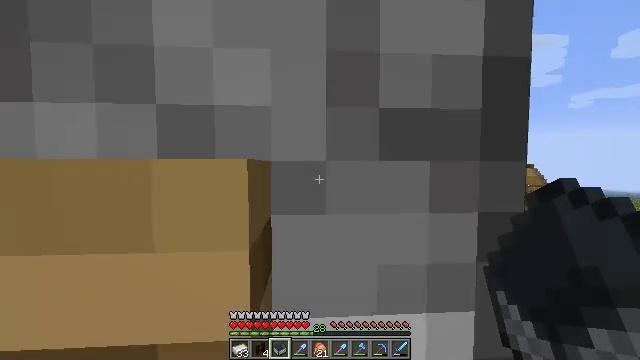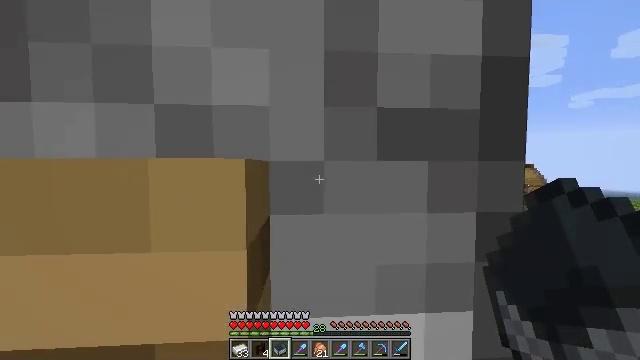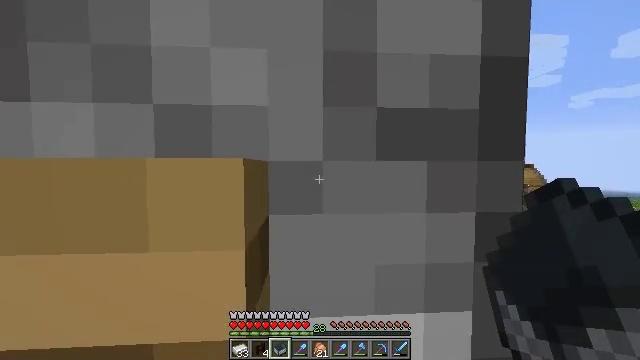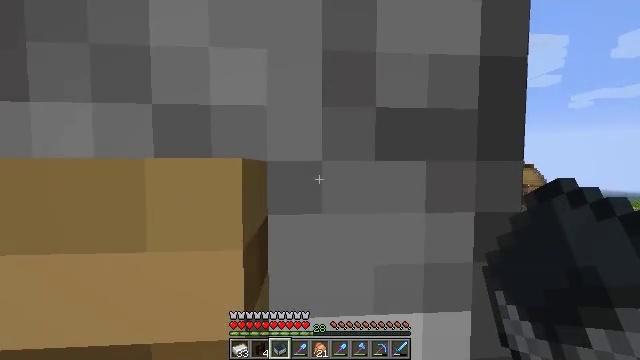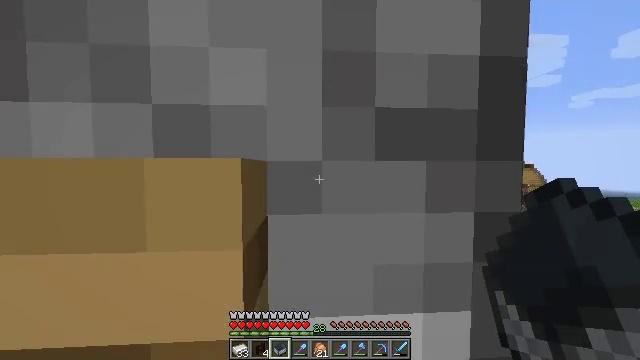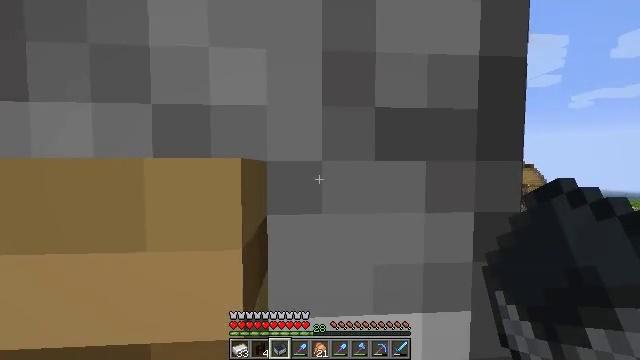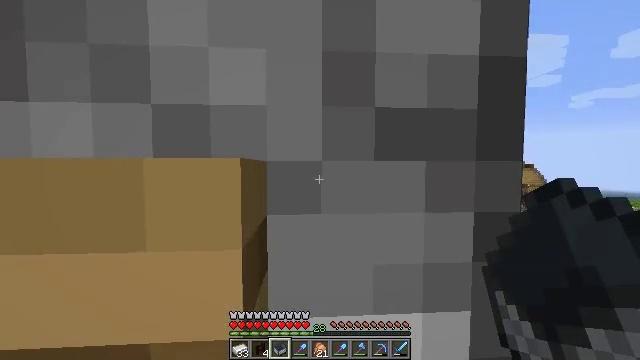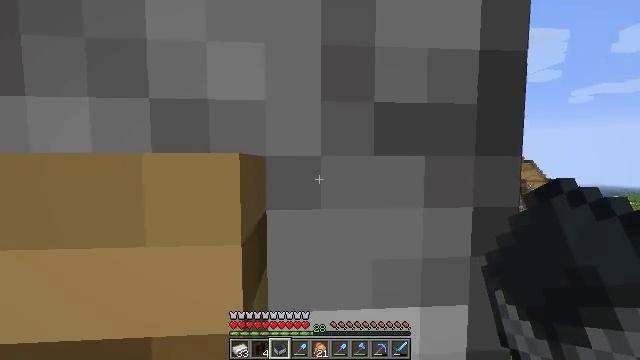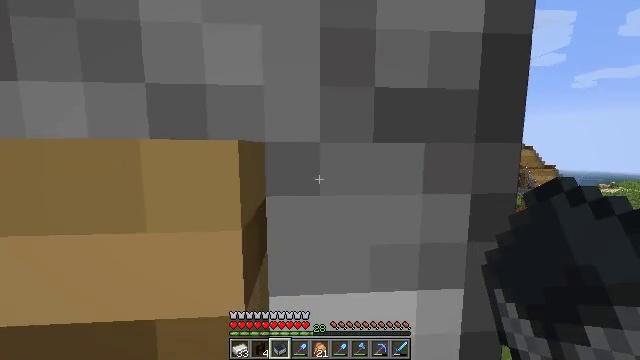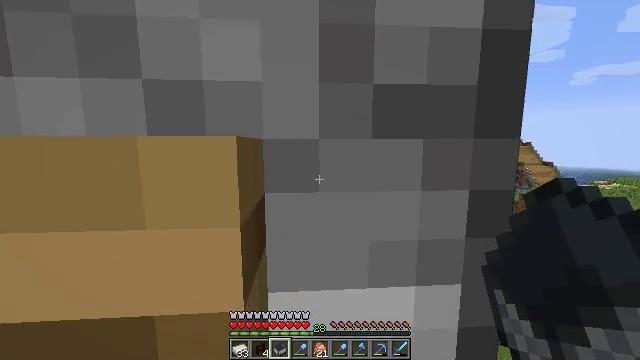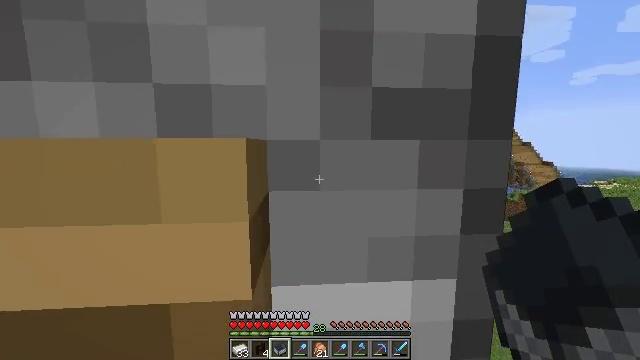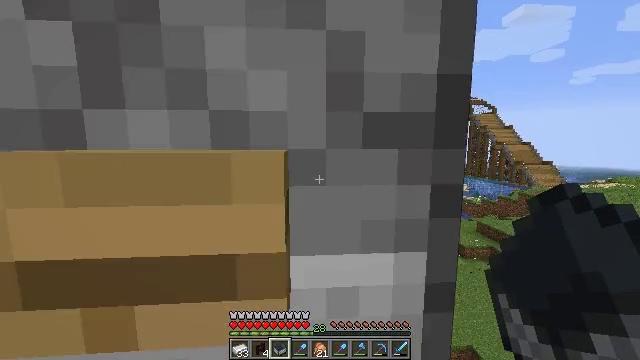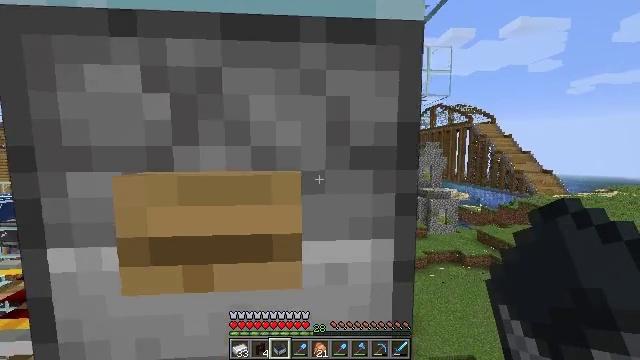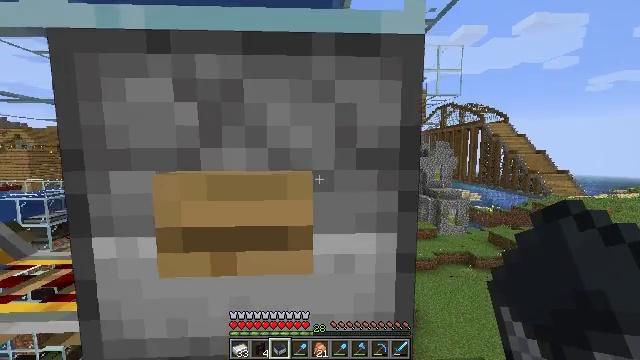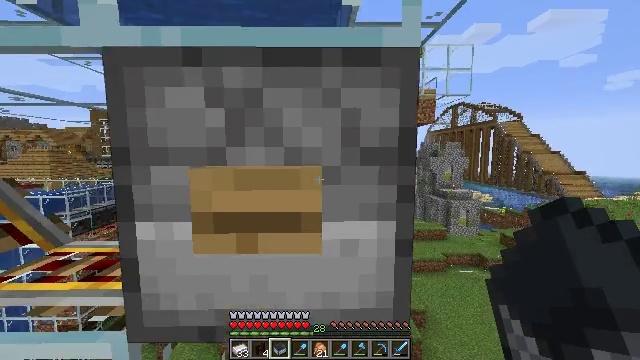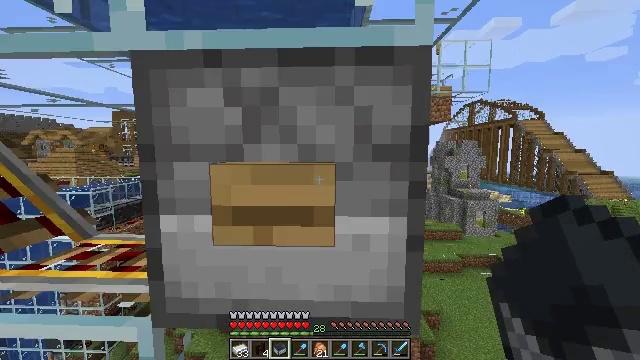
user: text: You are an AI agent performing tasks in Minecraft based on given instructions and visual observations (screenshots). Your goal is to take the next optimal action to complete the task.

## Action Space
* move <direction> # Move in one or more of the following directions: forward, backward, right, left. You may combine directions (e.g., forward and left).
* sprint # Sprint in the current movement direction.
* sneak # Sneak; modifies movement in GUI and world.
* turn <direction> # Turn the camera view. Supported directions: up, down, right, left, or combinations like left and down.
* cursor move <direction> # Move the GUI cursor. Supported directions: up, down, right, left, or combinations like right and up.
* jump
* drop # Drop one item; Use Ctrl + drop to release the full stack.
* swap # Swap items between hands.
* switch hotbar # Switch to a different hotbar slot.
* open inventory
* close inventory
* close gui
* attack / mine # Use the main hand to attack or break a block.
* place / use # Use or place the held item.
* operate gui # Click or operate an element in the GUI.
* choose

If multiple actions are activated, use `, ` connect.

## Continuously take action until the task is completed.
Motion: motion action
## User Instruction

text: Drop a nether brick fence.
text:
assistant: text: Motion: no_op
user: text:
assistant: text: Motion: no_op
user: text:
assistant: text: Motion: no_op
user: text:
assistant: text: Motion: no_op
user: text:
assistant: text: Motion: no_op
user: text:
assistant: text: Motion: no_op
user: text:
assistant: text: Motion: turn down
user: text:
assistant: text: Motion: turn down
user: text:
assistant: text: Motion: no_op
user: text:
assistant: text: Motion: move back
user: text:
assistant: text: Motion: move back
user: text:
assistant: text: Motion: move back, turn up
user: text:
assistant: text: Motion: turn left
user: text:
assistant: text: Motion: turn left
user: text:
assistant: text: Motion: turn left
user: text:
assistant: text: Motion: no_op
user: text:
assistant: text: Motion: no_op
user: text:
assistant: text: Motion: no_op
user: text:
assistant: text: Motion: turn right
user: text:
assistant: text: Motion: turn right and down
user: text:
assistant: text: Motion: turn right and down
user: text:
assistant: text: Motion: no_op
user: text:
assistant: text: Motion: no_op
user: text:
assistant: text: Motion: no_op
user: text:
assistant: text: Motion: no_op
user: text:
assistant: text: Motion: no_op
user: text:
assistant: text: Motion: use / place
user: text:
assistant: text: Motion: use / place
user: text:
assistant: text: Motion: no_op
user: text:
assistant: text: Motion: no_op